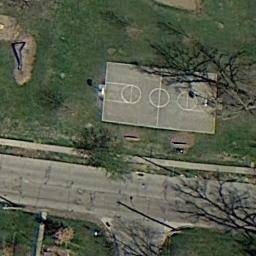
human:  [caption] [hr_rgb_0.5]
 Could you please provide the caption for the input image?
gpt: A basketball court on the lawn and a road beside .

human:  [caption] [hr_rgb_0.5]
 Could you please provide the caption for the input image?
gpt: The basketball court is on the bare lawn,Next to a road and sparse trees .

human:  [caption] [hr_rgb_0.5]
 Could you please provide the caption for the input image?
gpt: There is a basketball court in the middle of grass with a road pass by .

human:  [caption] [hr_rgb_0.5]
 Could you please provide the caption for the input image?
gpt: There is a basketball court on the vacant lot .

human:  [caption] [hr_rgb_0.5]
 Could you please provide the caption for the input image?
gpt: A road is beside the  basketball court .